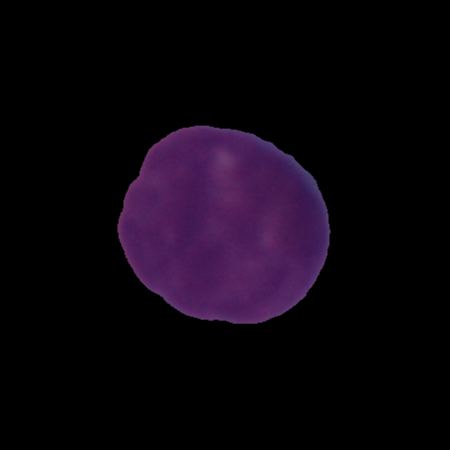
Label: cancer